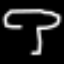
Label: mushroom